Field crop: maize
Growth stage: 2
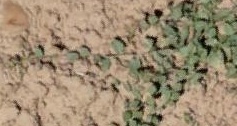
Species: convolvulus